Question: I have a windows CE app that built it with MS VS 2008 smart device .NET 3.5.
after transmit this app to hand held i see below error.
'''
.Net CF Initialization Error
'''
"the application field to load required components. if the .NET compact framwork is install on a storage card , please insure ...."
you can see the compelete error in below picture :

can i improve my device .Net version without change windows CE ?
or i have to recreate this app with .NET 2.0 ?
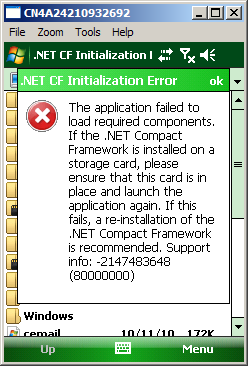
Answer: Please check, which CF version is installed on the device, run cgacutil.exe in windows dir.
The device (an Intermec CN4, according to the title in the screenshot) comes with Windows Mobile 6.1. But I am not sure, if it comes with CF2 or CF3 pre-installed.